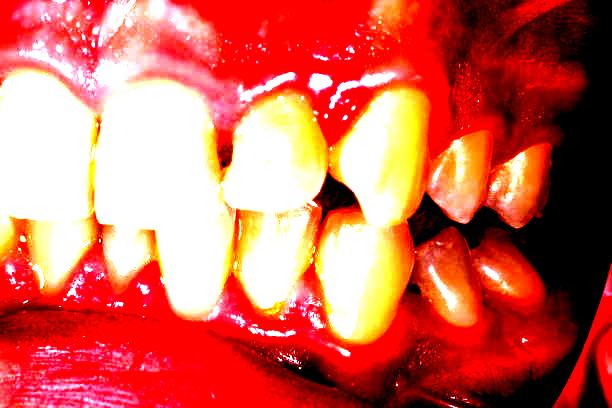
Condition: Gingivitis